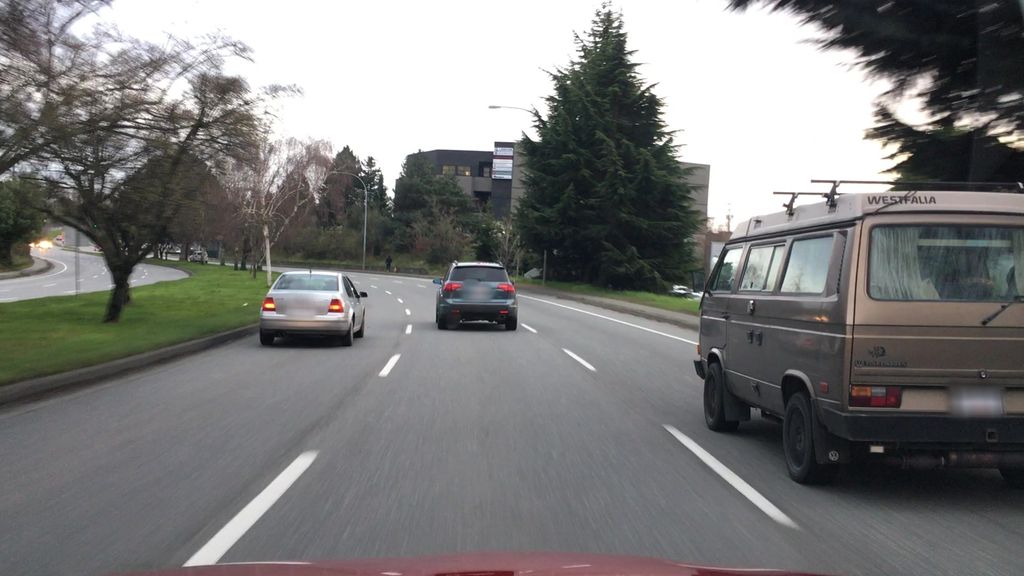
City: victoria